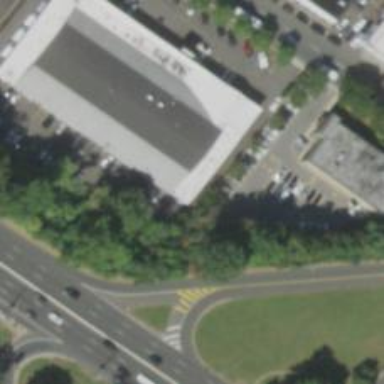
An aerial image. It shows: Building.